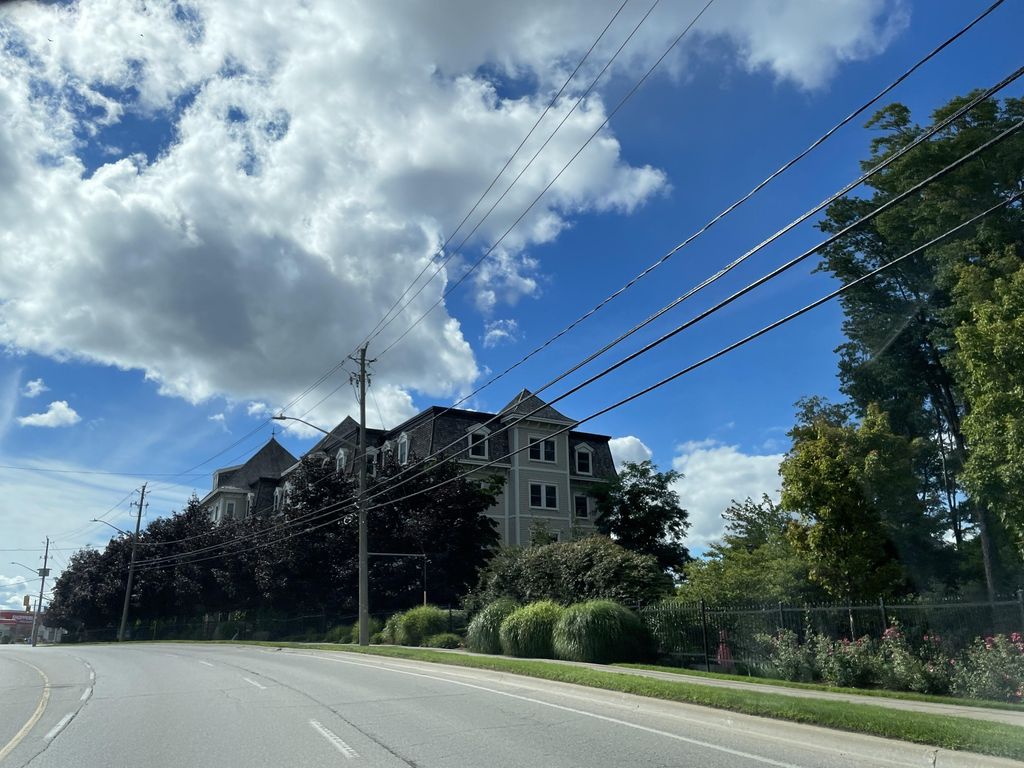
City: kitchener-waterloo